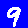
Digit: 9